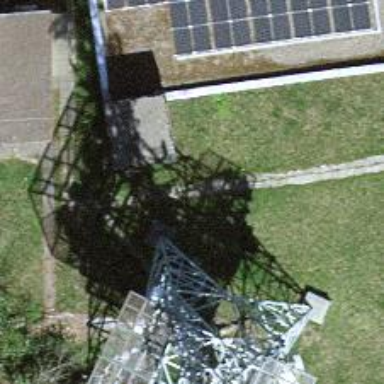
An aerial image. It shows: Communication tower.